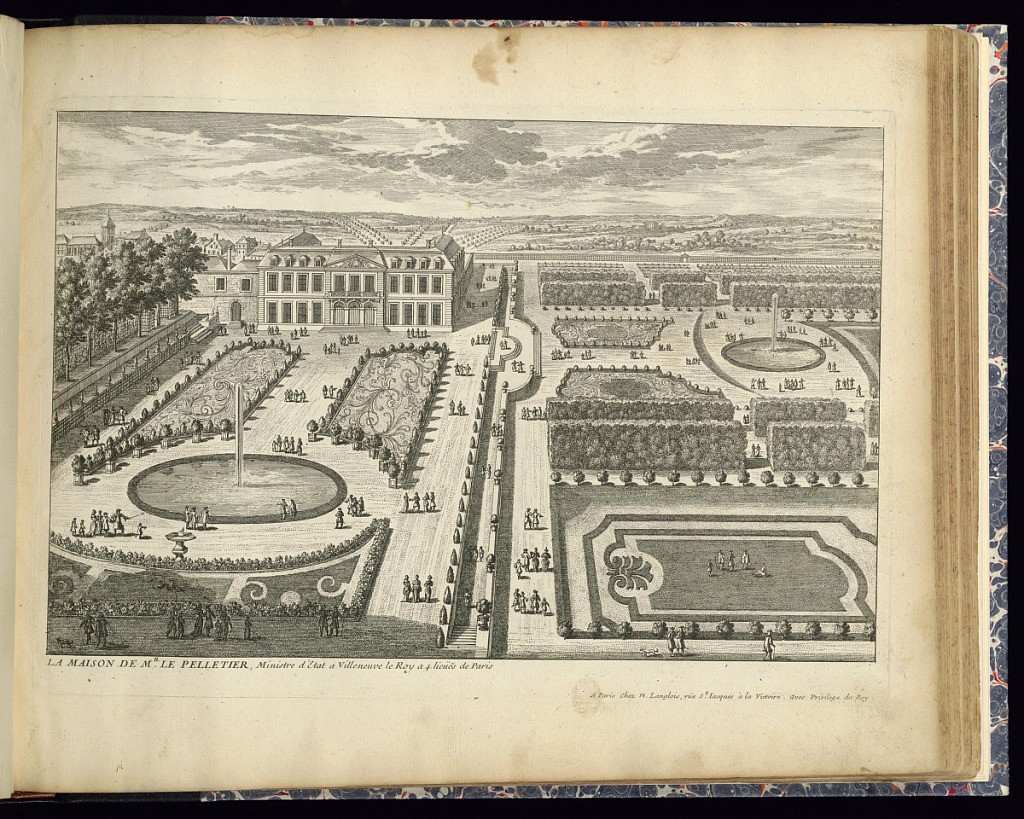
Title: LA MAISON DE MR LE PELLETIER
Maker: Adam Perelle, French, 1638 – 1695
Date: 1683–1703
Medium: Etching on laid paper
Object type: Print
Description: Bird's-eye view of gardens and a large manor house, with a townscape and landscape beyond. The gardens feature parterre planting, potted trees, basins with jets of water, trellis/ lattice walls, with figures walking throughout the grounds. The plate is titled below.